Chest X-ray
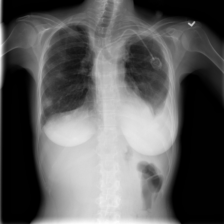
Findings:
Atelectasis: negative
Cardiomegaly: negative
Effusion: negative
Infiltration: negative
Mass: negative
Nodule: negative
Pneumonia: negative
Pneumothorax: negative
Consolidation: negative
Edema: negative
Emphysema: negative
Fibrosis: positive
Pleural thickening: negative
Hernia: negative